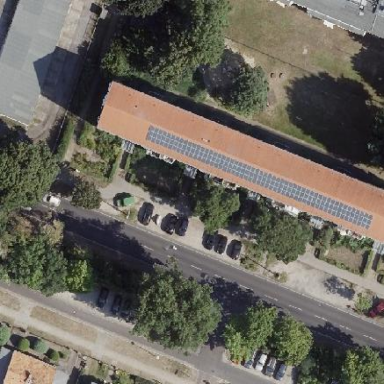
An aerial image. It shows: Apartments building with gabled roof oriented along the building.